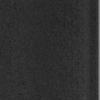
Label: dusty